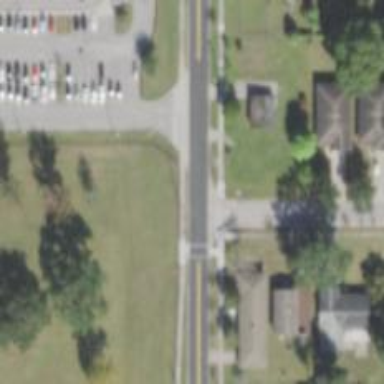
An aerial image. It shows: Residential road with asphalt surface and sidewalk on the left.